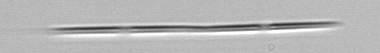
Label: Pseudo-nitzschia